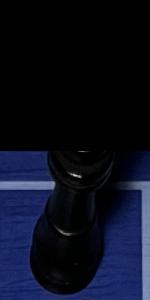
Label: King_Black